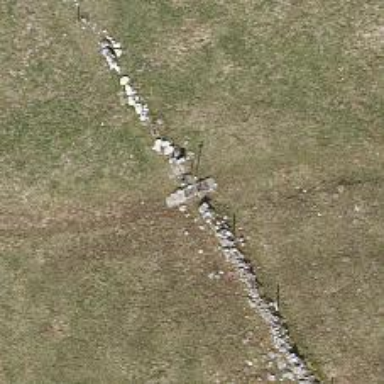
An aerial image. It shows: Hampshire gate barrier.